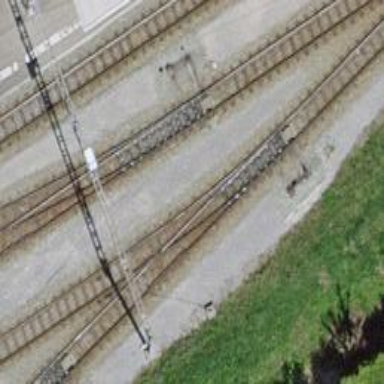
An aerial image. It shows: Narrow-gauge railway yard with electrified contact lines.